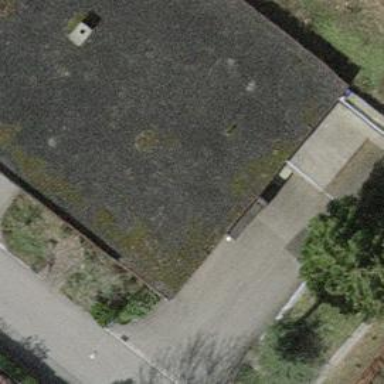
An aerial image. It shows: View of roof of building.